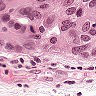
Metastatic tissue present: yes